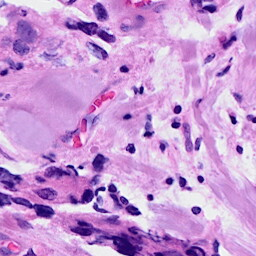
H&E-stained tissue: Breast